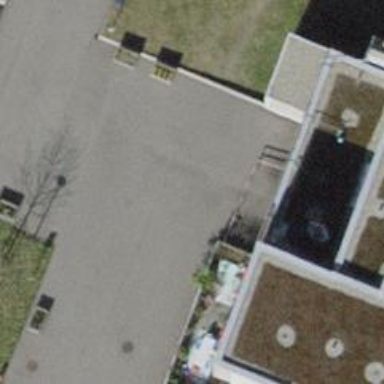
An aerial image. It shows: Bicycle parking area with stands available.